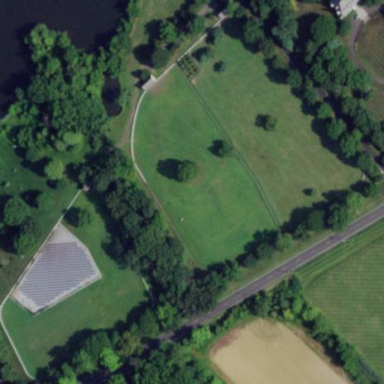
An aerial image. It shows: Farmyard used for horse riding leisure activities.